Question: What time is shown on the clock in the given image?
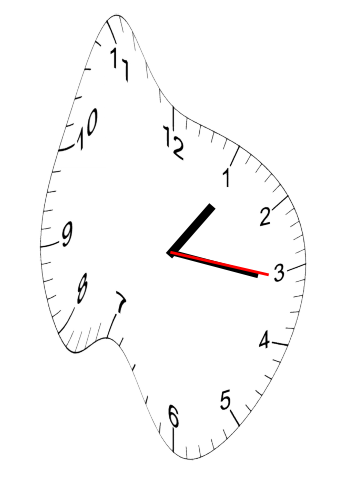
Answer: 01:16:16